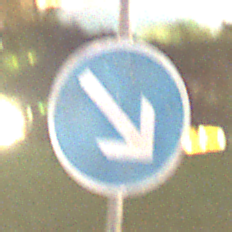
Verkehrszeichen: VorgeschriebeneVorbeifahrtRechts
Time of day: Night
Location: Outdoor (Suburban)
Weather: Clear
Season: NotSpecified
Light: Artificial